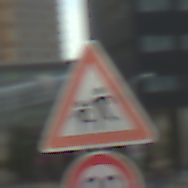
Verkehrszeichen: KinderRechts
Zusatzzeichen unten: Geschwindigkeit90
Umgebung: Outdoor, Urban
Tageszeit: MorningAfternoon
Wetter: PartlyCloudy
Licht: Natural
Jahreszeit: NotSpecified
Kontrast: LowContrast